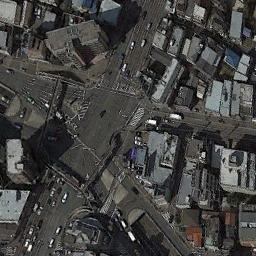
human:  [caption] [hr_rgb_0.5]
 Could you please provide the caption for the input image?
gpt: An intersection with normal traffic located in a commercial area with lots of buildings .

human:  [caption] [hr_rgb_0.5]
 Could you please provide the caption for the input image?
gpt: There are several vehicles on the road at the intersection with five roads, And there are many buildings and some trees around the intersection .

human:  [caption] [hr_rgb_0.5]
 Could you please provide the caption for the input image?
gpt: There are many buildings of different shapes and sizes beside the intersection .

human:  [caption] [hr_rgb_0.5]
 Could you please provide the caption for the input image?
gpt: A black car stopped at the intersection .

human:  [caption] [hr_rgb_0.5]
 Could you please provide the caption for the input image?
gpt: There are many buildings around the intersection .